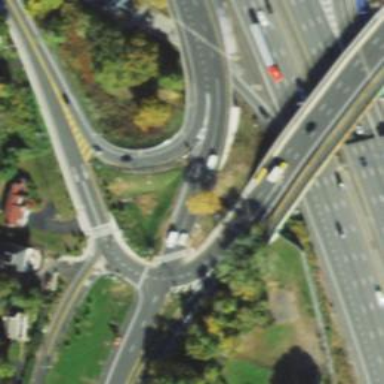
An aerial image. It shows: Asphalt motorway link.